Question: I'm not sure if this possible but probably is fairly simple.
I've made a fiddle <URL> or the kind of situation I'm in.
I've got multiple radio inputs, each contained by a div/li, and what the containing element to select the radio button when clicked.
I'm using jQuery to so if anyone has ideas using jquery that would be great thanks.
I started this but isn't working right.
'''
$(".select-area").click(function() {
$(this).find('input').trigger('click');
});
'''
'''
<li class="select-area">
<input type="radio" name="colour" value="black">
</li>
'''

Fiddle here <URL>
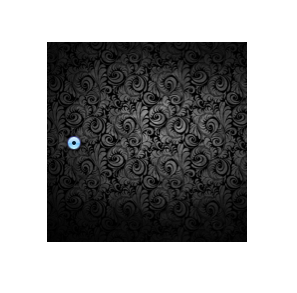
Answer: Try with:
'''
$(".select-area").click(function() {
$(this).find('input:radio').prop('checked', true);
});
'''
<URL>